Question: I have an application that renders activities and looks like this:

The map should render markers based on some criteria (date_start, date_end, map_bounds).
Activities are loaded from a REST api with ajax.
The front end approach is event driven (using Backbone / Marionette); activities are dynamically udpated when the date is changed, when the map is panned / zoomed, etc...
I wonder what is the best procedure to persist the parameters for the request in the front end (parameters being date_start, date_end, map bounds). Since all these data need to be accessible at any time, I need them to be globally accessible.
What is the common way to handle this?
I thought about using the localstorage with fallback to cookies, and storing the data in a window global.
When the app is opened in a new browser tab, there would be a bootstrap to retrieve the data and store them in a new window global.
Is there an alternate / better way to handle this?
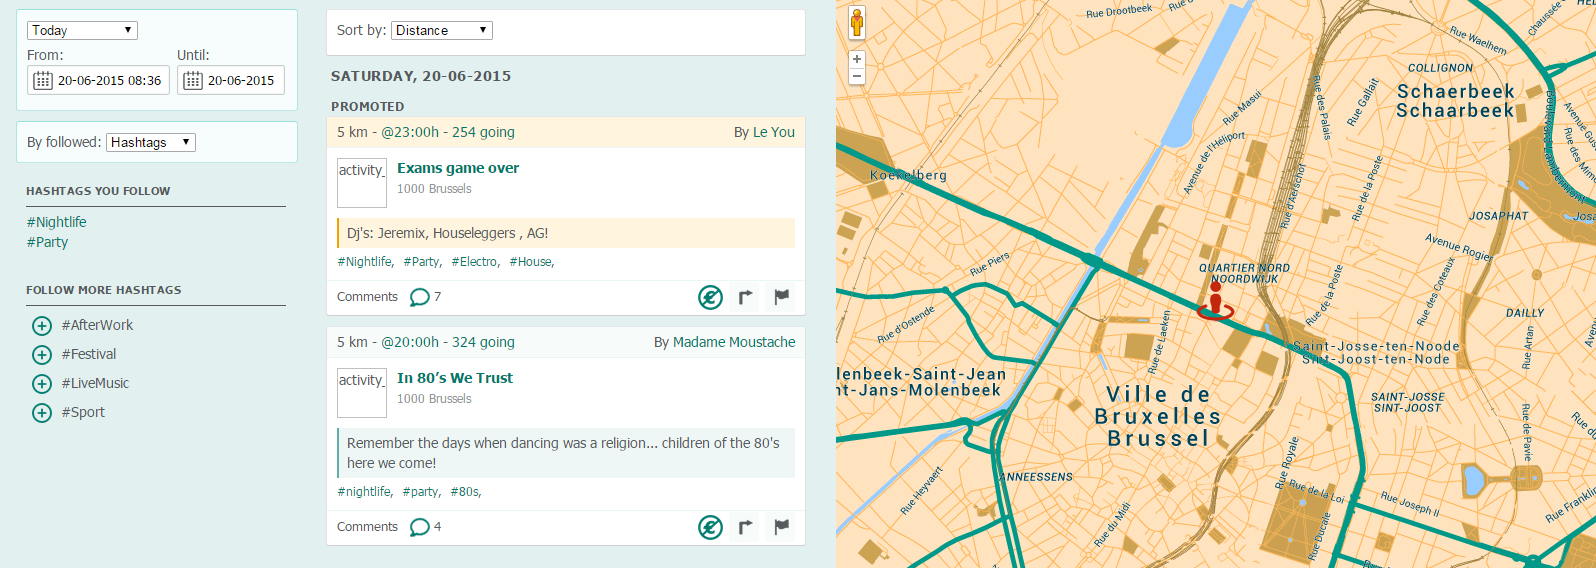
Answer: If you're looking for data access from anywhere in your application, I would use a Backbone model that holds those parameters as properties; this model be a global variable: having a single global variable would be better than individual ones for each piece of data. However, it would be better to pass that model as an argument to the views/other components that need it.
> When the app is opened in a new browser tab, there would be a bootstrap to retrieve the data and store them in a new window global.
Because you're getting this data each time the application initially loads, localstorage or cookies aren't really the right thing to use (although technically possible). Localstorage and cookies are for persisting data across multiple user sessions. If you wanted to store the data in the browser (instead of retrieving the data from the server each time), you could do that and then load it into a Backbone model (as mentioned above). However, this wouldn't give you access to the data if the user was access your app from a second (nth) device.